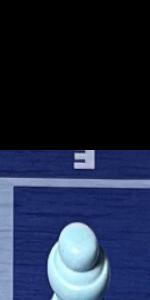
Label: Empty